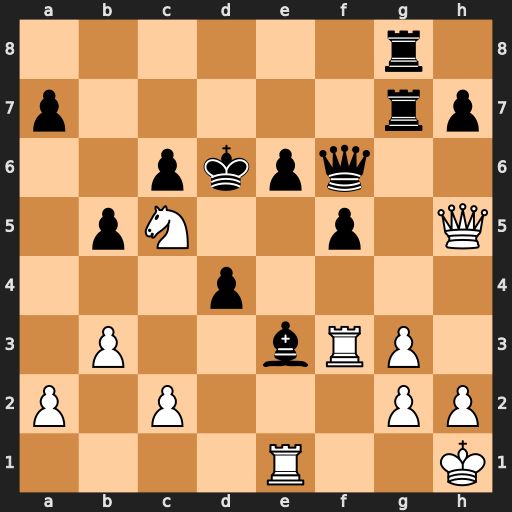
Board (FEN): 6r1/p5rp/2pkpq2/1pN2p1Q/3p4/1P2bRP1/P1P3PP/4R2K
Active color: w
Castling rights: -
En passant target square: -
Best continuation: Ne4+ fxe4 Rxf6